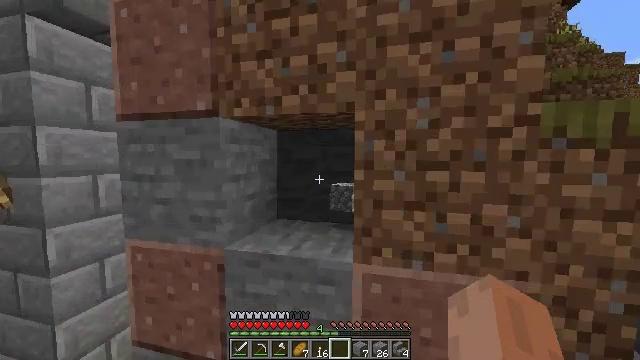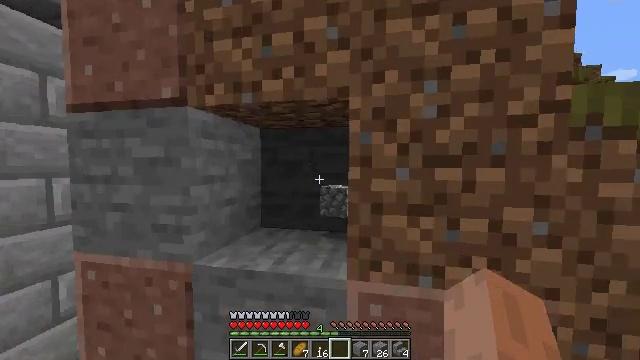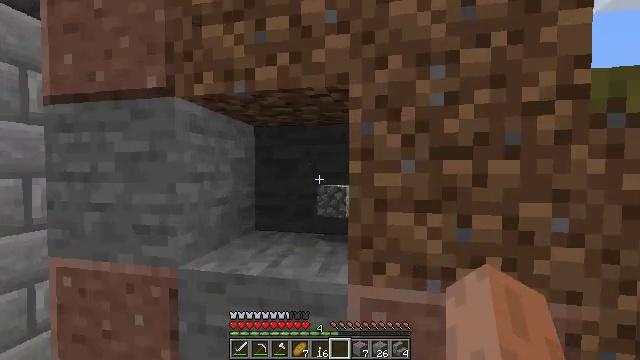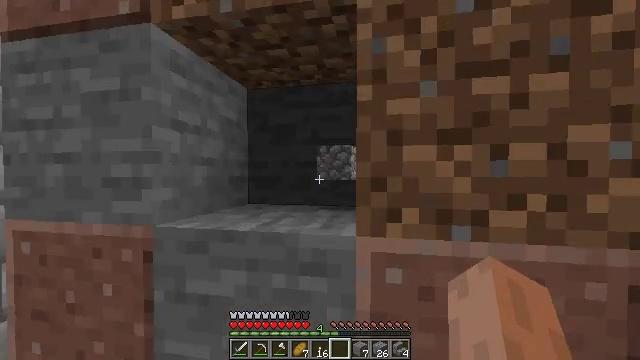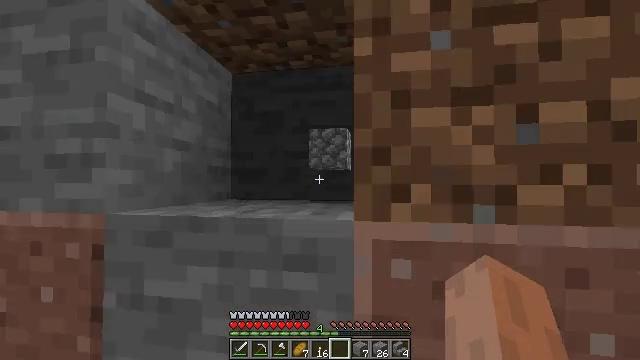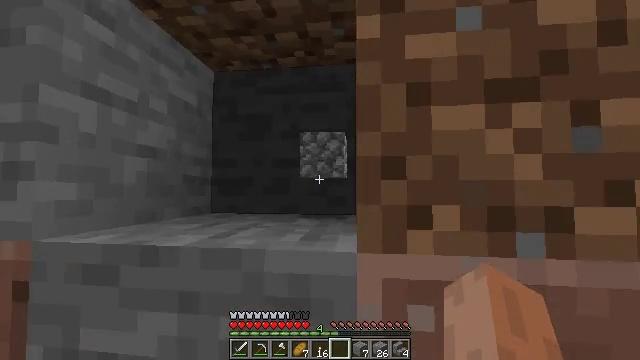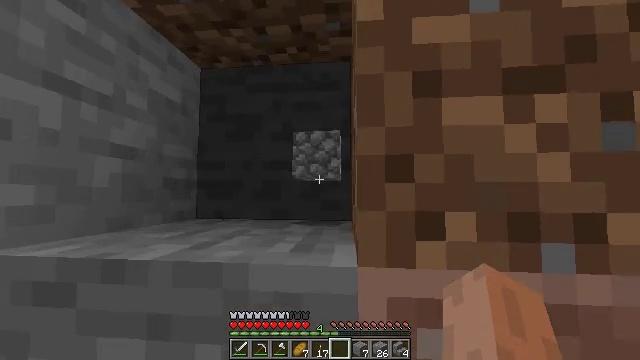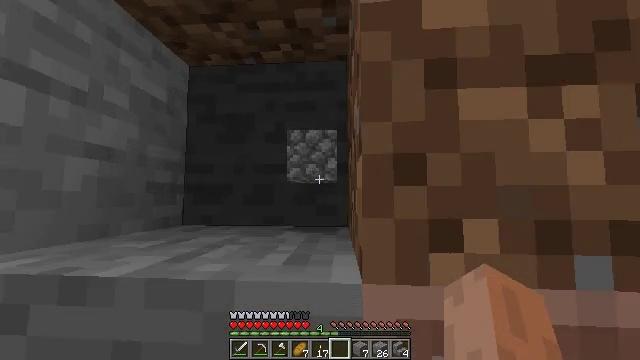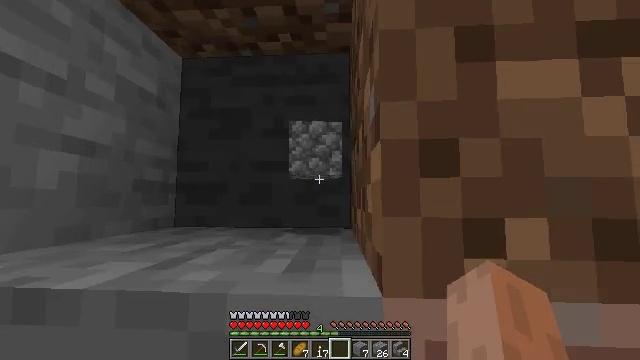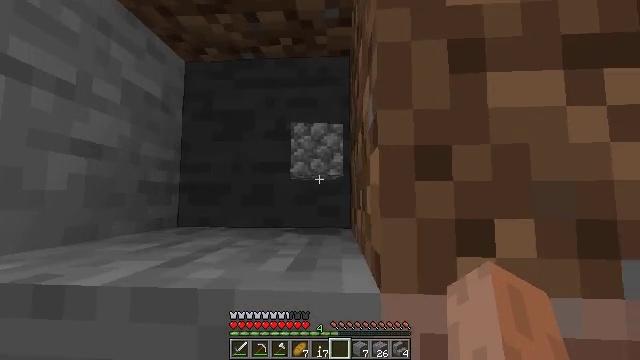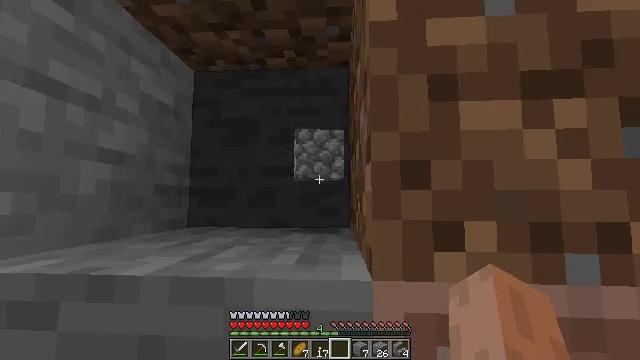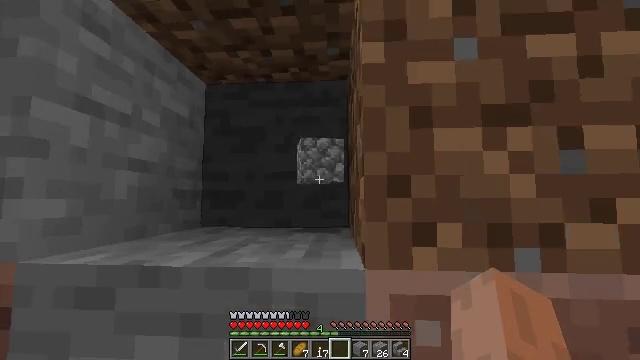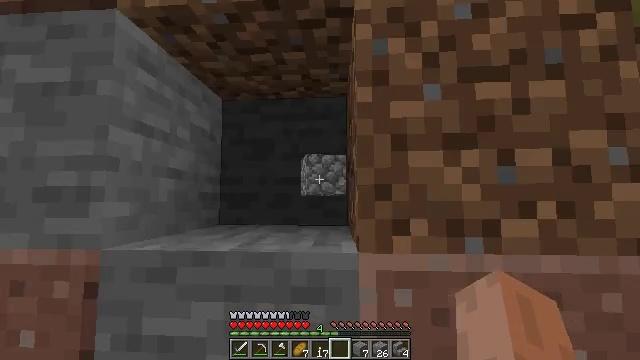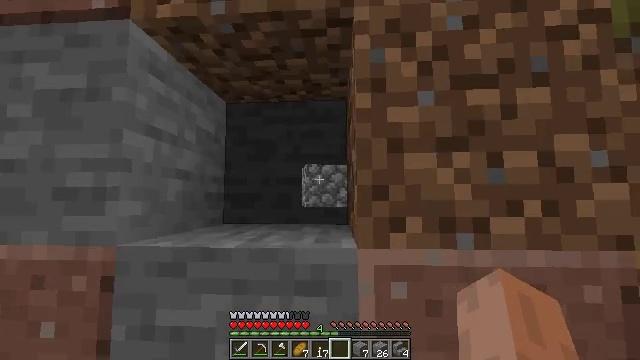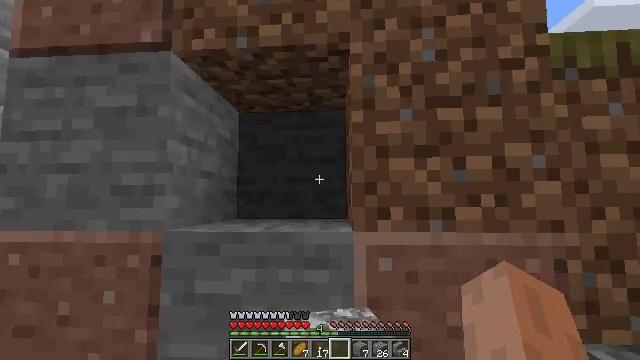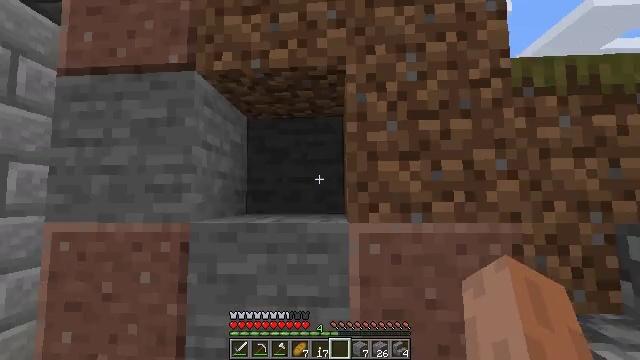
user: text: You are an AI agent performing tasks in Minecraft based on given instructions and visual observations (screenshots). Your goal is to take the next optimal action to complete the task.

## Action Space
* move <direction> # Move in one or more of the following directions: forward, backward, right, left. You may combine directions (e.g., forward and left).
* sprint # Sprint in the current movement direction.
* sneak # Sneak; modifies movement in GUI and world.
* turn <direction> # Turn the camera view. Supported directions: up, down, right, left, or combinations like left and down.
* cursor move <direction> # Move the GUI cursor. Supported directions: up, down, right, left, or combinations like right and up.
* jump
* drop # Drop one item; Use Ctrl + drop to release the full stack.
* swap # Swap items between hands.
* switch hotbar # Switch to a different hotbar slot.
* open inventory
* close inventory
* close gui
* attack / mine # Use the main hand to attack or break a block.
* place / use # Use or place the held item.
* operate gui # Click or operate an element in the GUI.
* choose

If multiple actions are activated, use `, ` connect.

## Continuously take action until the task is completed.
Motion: motion action
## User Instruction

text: Craft polished granite.
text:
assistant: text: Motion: move forward, turn right and up
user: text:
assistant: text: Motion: move forward, turn up
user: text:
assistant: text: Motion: move forward
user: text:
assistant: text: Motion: move forward, turn right and up
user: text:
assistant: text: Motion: move forward, turn right and up
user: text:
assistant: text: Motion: turn right
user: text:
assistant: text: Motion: turn right and up
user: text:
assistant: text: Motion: no_op
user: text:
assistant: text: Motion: move back
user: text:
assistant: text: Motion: move back
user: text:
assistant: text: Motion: move back
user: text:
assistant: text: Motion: move back
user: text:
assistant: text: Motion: move back
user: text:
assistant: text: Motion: move back
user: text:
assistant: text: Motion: move back
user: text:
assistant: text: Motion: move back
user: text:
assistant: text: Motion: move back
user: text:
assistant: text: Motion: move back
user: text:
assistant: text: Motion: move back, turn down
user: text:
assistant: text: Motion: move back, turn down
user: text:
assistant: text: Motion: move back, turn down
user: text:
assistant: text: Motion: move back
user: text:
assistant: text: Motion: move back
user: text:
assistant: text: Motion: move back
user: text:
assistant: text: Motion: move back
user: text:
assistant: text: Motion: move back
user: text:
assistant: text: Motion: move back, turn down
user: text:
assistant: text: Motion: move back, turn down
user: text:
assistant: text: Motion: move back, turn down
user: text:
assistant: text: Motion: move back, turn down